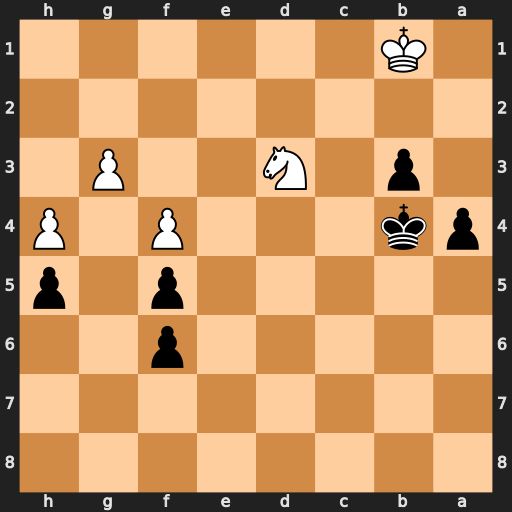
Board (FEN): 8/8/5p2/5p1p/pk3P1P/1p1N2P1/8/1K6
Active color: b
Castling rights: -
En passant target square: -
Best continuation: Kc3 Nc5 a3 Ne6 Kd3